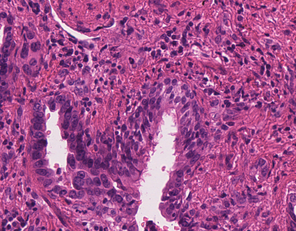
Tumor epithelial tissue: yes
Tumor-associated stroma tissue: yes
Normal tissue: no